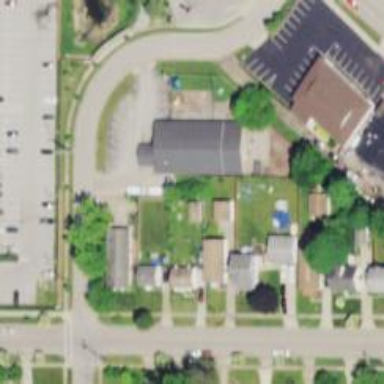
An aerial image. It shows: Kindergarten.